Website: bh-photo
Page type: store-pickup
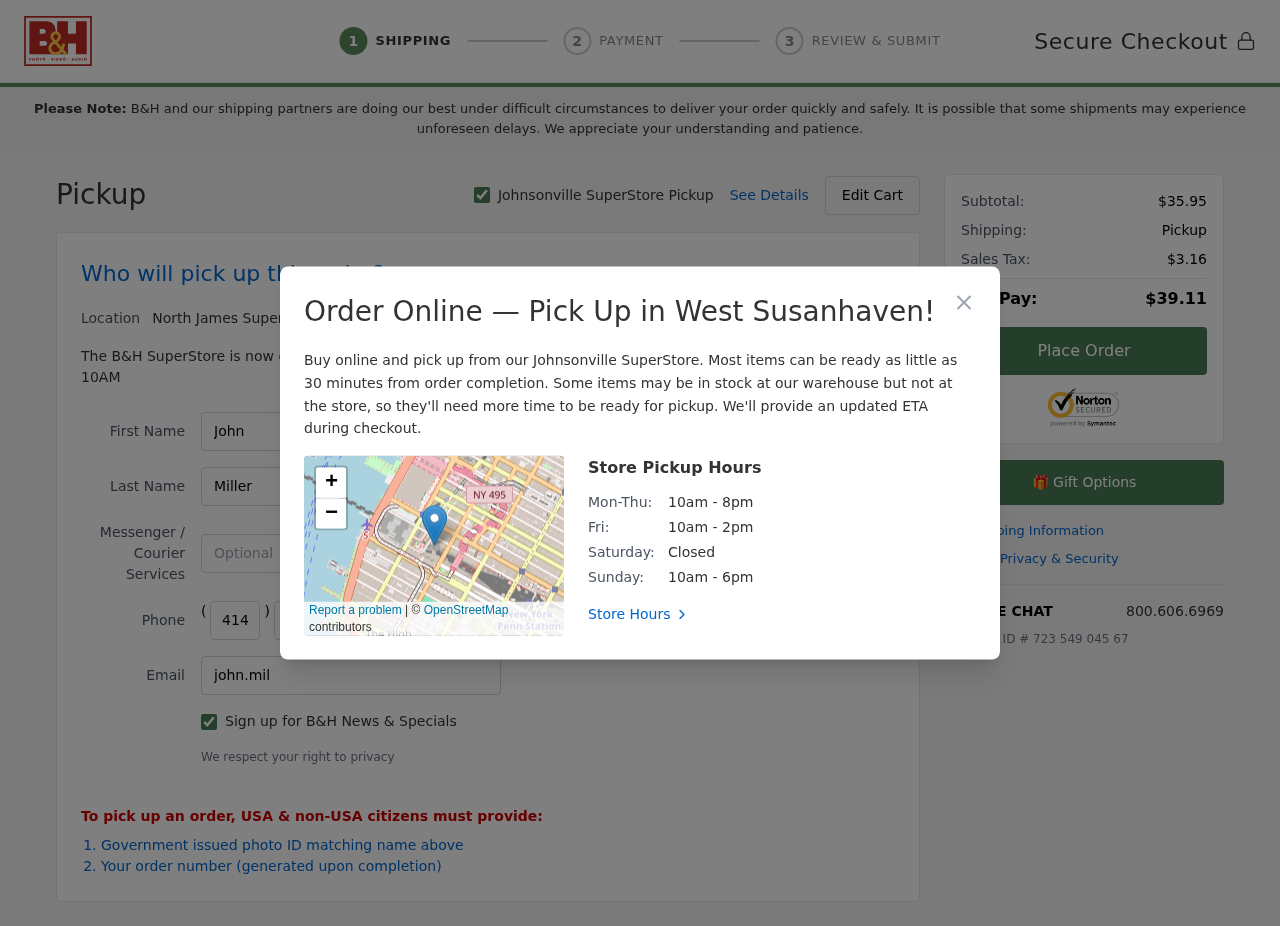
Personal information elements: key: PII_CITY
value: Johnsonville
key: PII_CITY2
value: North James
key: PII_CITY3
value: West Susanhaven
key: PII_EMAIL
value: john.miller@hotmail.com
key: PII_FIRSTNAME
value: John
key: PII_LASTNAME
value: Miller
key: PII_PHONE_AREA
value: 414
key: PII_PHONE_PREFIX
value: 255
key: PII_PHONE_SUFFIX
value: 4102
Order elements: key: ORDER_SUBTOTAL
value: $35.95
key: ORDER_TAX
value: $3.16
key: ORDER_TOTAL
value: $39.11
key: ORDER_ID
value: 723 549 045 67